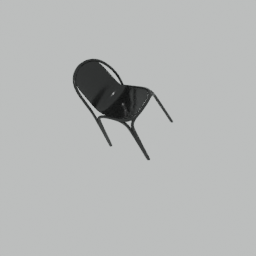
Label: furniture